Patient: sex M, age 43
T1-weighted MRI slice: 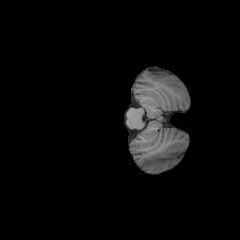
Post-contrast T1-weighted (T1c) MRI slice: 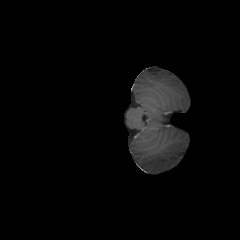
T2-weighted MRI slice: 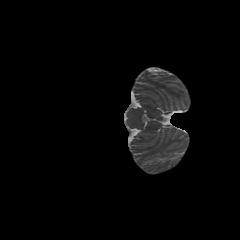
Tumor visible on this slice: no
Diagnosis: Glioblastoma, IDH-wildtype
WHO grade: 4